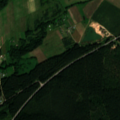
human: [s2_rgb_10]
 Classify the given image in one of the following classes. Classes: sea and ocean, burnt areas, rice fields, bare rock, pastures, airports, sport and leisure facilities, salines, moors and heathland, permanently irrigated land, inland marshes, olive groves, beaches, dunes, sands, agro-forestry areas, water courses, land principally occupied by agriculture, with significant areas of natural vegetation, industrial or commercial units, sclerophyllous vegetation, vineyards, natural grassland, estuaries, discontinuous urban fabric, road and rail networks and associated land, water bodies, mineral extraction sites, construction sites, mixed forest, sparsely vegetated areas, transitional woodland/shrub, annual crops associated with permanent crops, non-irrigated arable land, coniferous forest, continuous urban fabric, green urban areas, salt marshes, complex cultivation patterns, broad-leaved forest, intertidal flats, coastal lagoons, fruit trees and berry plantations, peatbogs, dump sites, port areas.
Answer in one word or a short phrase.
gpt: industrial or commercial units, non-irrigated arable land, pastures, land principally occupied by agriculture, with significant areas of natural vegetation, coniferous forest, transitional woodland/shrub